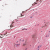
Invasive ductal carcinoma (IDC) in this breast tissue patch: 0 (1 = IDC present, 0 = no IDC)